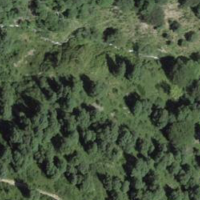
EUNIS habitat code: 44
Species observed at this site:
Rhododendron ferrugineum